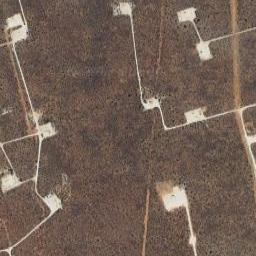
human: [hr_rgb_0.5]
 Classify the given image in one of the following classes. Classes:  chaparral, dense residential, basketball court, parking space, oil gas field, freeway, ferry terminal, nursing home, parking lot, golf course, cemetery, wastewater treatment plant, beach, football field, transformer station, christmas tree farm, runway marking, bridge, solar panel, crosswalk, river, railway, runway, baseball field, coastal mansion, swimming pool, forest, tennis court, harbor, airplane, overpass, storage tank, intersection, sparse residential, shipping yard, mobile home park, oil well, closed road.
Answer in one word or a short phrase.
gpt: oil gas field